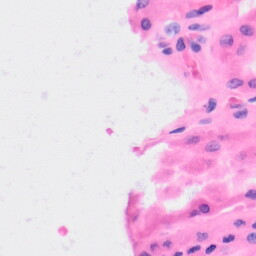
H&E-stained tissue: Kidney